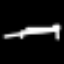
Label: bed